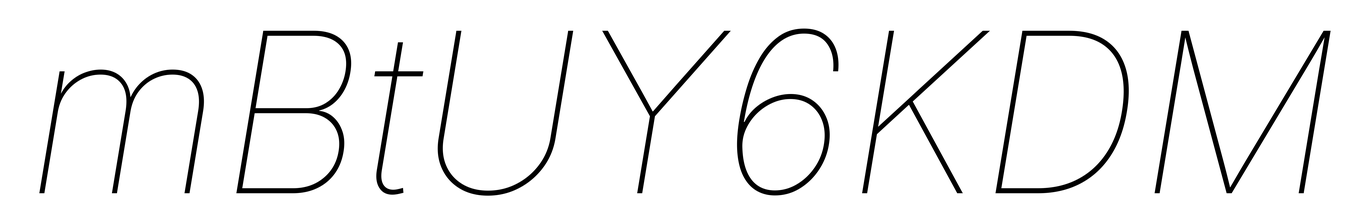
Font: Inter-Italic_Thin_Italic